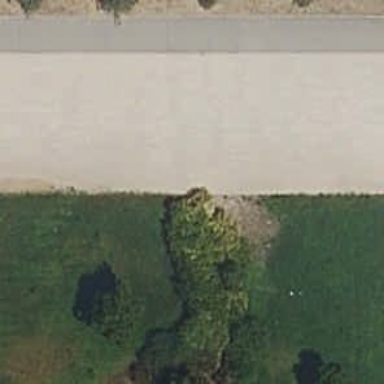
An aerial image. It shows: Kerb serving as barrier.